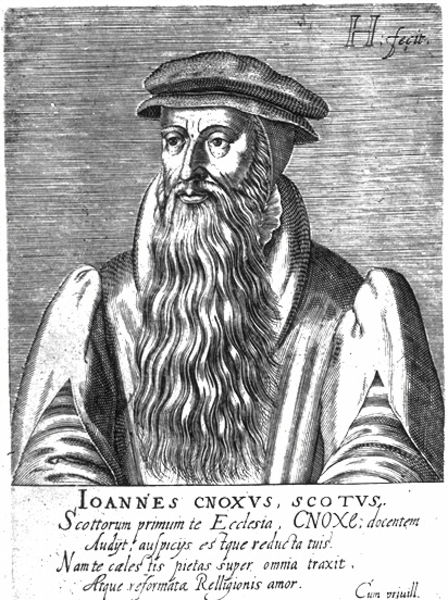
Titel: Bildnis des John Cnox
Künstler: Hendrik (d.Ä.) Hondius
Institution: (Seriendruck)
Schlagwörter: dunkel, kopf, mann, schatten, umhang, weiß, grau, haar, hell, hintergrund, hut, kleid, licht, mund, nase, profil, schwarz, stirn, zeichnung, blick, haube, bart, kappe, mütze, augen, barock, falten, gesicht, johannes, kleidung, kragen, lang, mensch, rahmen, vollbart, ärmel, bildnis, herr, portrait, porträt, signatur, kirche, auge, gewand, kutte, mantel, lippen, locken, schultern, kopfbedeckung, holzschnitt, schrift, wangen, wellen, furchen, grafik, graphik, inschrift, streng, barbe, homme, nez, yeux, zahlen, gestreift, tränensäcke, name, unterschrift, druck, monogramm, schraffur, schraffuren, radierung, stich, seite, illustration, linol, schwarzweiß, text, buchstabe, buchstaben, chapeau, initiale, schraffiert, tizian, barett, halbprofil, runzeln, hellgrau, zahl, gelehrter, kupferstich, cheveux, bildunterschrift, and, schottland, latein, lateinisch, römische zahlen, kantig, augen nase, ecclesia, col, römische zahl, gutenberg, texte, atirn, kursive, flügelärmel, schotte, ioannes, johannes scotus, lino, ütze, er, mann mit vollbart, halbfrontal, fecit, primum, personne, heyden